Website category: university
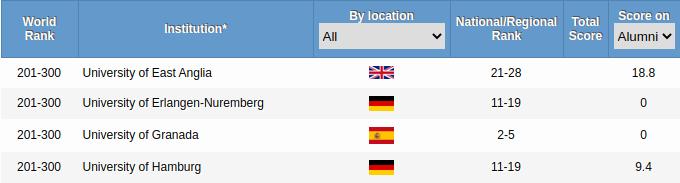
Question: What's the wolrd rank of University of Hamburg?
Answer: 201-300

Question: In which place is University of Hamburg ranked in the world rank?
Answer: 201-300

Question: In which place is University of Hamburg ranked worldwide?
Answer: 201-300

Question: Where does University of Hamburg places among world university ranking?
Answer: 201-300

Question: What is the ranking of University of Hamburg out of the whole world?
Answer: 201-300

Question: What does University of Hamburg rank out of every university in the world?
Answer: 201-300

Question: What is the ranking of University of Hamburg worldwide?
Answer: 201-300

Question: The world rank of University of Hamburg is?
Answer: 201-300

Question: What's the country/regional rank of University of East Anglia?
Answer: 21-28

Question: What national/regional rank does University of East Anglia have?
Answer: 21-28

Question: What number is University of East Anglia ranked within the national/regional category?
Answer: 21-28

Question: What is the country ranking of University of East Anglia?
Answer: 21-28

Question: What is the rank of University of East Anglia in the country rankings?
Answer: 21-28

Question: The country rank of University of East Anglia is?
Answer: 21-28

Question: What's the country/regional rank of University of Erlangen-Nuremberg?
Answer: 11-19

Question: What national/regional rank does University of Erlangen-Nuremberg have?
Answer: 11-19

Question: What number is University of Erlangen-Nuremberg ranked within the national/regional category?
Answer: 11-19

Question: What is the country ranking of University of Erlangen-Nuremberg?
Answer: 11-19

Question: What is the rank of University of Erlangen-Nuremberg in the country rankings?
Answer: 11-19

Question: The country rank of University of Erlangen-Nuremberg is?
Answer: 11-19

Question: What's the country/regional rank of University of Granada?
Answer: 2-5

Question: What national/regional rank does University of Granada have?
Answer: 2-5

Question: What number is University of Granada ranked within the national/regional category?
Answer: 2-5

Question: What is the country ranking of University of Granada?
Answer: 2-5

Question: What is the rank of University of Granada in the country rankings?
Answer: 2-5

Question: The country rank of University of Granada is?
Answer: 2-5

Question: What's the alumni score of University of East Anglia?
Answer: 18.8

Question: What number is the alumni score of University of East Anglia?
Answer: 18.8

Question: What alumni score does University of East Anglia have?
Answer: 18.8

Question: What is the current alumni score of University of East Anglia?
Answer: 18.8

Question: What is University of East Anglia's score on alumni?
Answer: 18.8

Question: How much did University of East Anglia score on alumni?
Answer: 18.8

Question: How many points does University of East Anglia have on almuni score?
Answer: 18.8

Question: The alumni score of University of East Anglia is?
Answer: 18.8

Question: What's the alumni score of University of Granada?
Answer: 0

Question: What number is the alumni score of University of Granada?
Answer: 0

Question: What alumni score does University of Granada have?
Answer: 0

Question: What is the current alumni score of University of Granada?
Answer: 0

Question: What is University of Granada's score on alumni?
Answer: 0

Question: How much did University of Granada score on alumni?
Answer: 0

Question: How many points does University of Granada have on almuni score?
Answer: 0

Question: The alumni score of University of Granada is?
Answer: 0

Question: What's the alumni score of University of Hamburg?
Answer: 9.4

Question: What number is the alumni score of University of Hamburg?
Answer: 9.4

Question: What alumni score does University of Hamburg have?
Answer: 9.4

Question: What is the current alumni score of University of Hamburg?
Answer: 9.4

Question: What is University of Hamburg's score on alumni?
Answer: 9.4

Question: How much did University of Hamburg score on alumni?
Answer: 9.4

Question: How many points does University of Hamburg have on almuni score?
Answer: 9.4

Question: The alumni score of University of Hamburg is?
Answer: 9.4

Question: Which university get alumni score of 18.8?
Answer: University of East Anglia

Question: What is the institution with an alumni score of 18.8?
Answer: University of East Anglia

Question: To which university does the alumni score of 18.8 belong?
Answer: University of East Anglia

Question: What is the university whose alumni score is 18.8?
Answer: University of East Anglia

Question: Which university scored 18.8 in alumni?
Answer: University of East Anglia

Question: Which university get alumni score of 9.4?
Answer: University of Hamburg

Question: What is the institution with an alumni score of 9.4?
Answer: University of Hamburg

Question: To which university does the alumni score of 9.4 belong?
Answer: University of Hamburg

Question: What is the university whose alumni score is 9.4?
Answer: University of Hamburg

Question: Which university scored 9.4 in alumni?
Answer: University of Hamburg